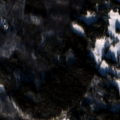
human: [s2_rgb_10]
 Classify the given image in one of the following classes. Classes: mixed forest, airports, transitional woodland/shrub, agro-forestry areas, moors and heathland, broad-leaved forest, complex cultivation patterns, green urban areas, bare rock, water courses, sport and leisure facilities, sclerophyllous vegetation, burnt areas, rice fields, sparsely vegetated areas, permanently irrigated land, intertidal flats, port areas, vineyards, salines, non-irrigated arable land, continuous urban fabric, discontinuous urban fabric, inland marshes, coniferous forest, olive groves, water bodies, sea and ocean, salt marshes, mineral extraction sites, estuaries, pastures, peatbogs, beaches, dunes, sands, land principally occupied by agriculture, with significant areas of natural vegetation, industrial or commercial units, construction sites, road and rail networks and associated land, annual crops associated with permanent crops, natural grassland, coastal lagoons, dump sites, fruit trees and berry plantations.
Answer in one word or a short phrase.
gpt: land principally occupied by agriculture, with significant areas of natural vegetation, broad-leaved forest, mixed forest